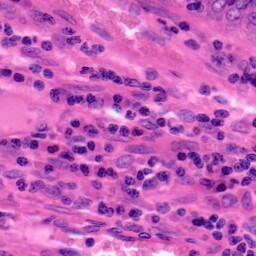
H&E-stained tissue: Colon